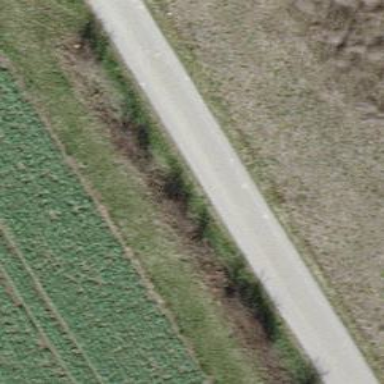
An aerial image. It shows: Hedge acting as barrier.